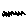
Label: zigzag